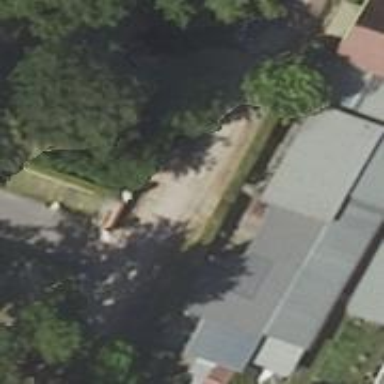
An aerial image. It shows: Shed.